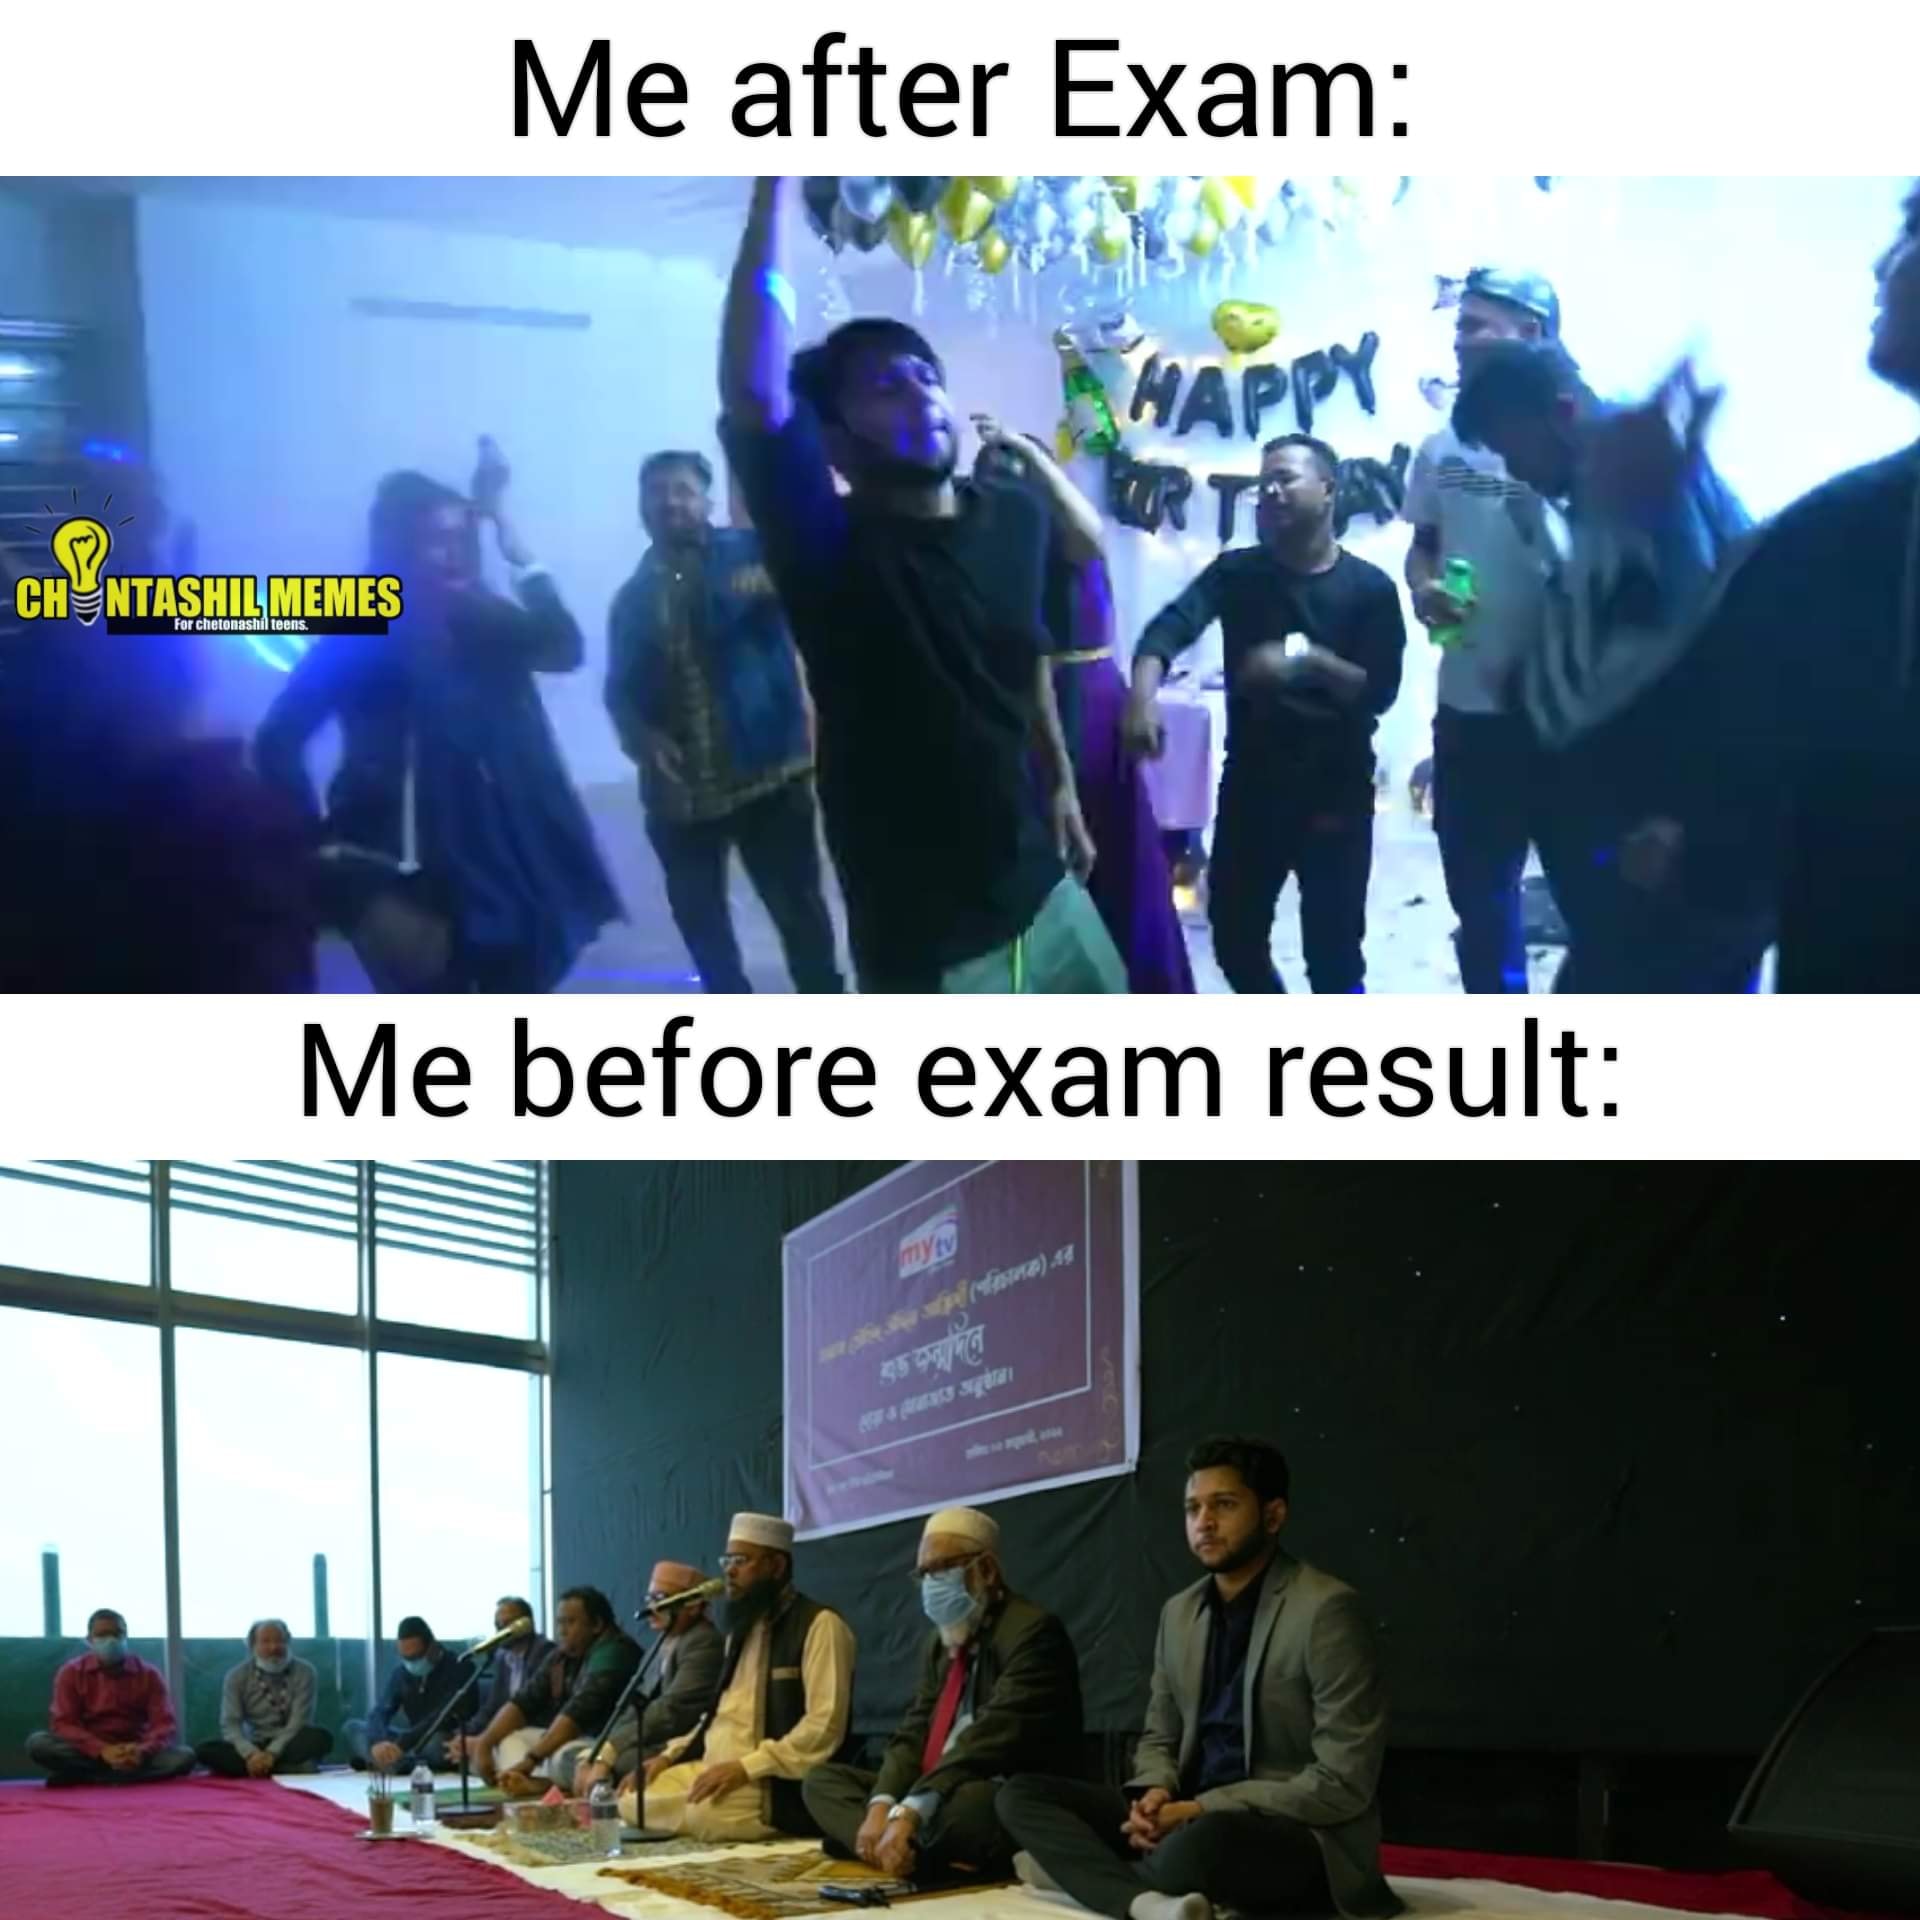
Caption: Me after Exam:   Me before exam result:
Label: non-hate